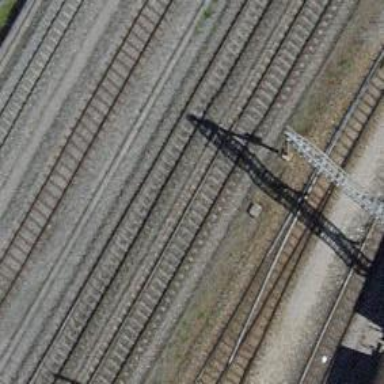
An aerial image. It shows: Single railway track with electrified contact line.